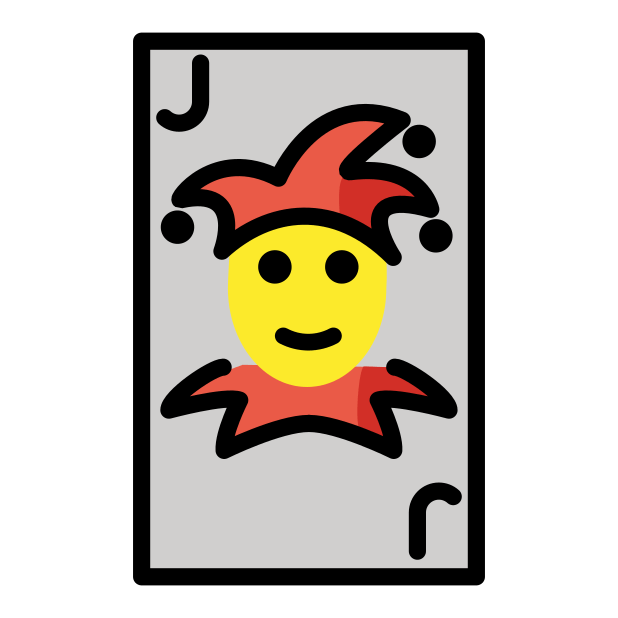
Emoji: 🃏
Name: playing card black joker
Unicode: 0x1f0cf